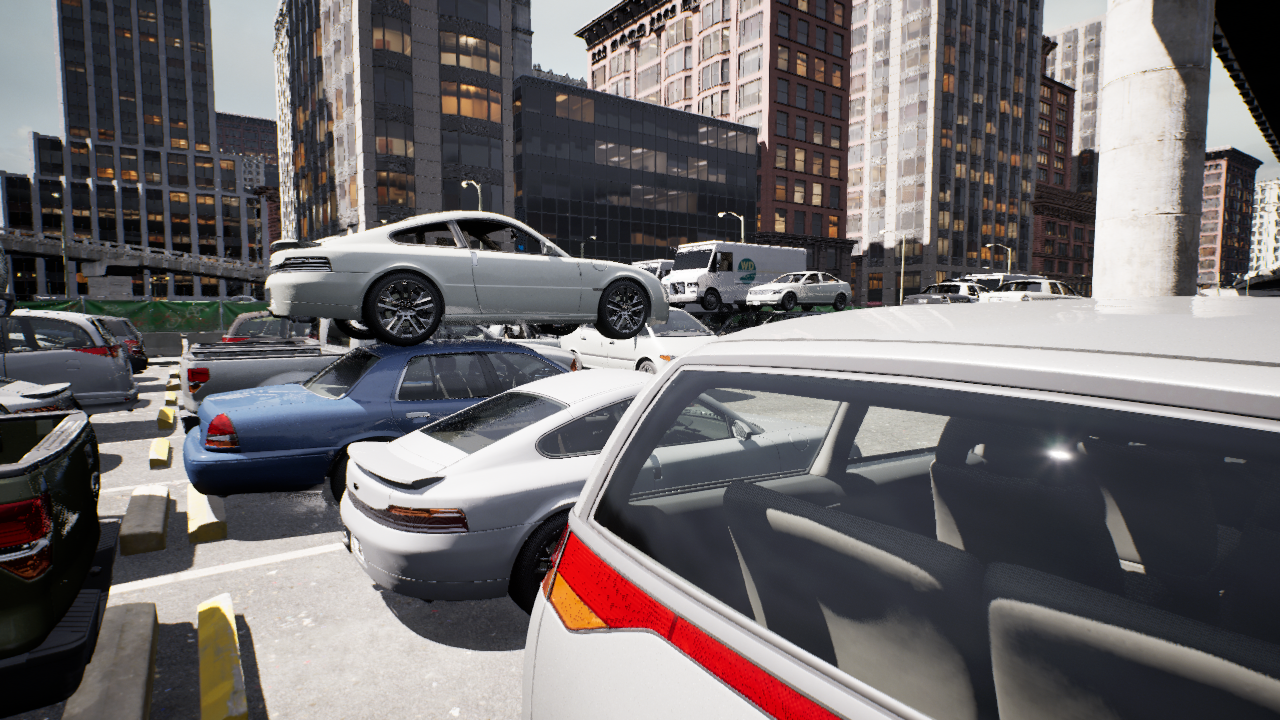
Venue: arterial
Lighting: clear day
Vehicle rig: minivan